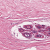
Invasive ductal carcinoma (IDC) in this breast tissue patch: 0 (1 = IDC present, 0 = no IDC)